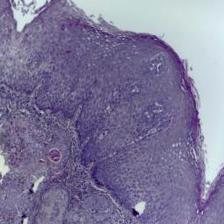
Diagnosis: OSCC